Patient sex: M
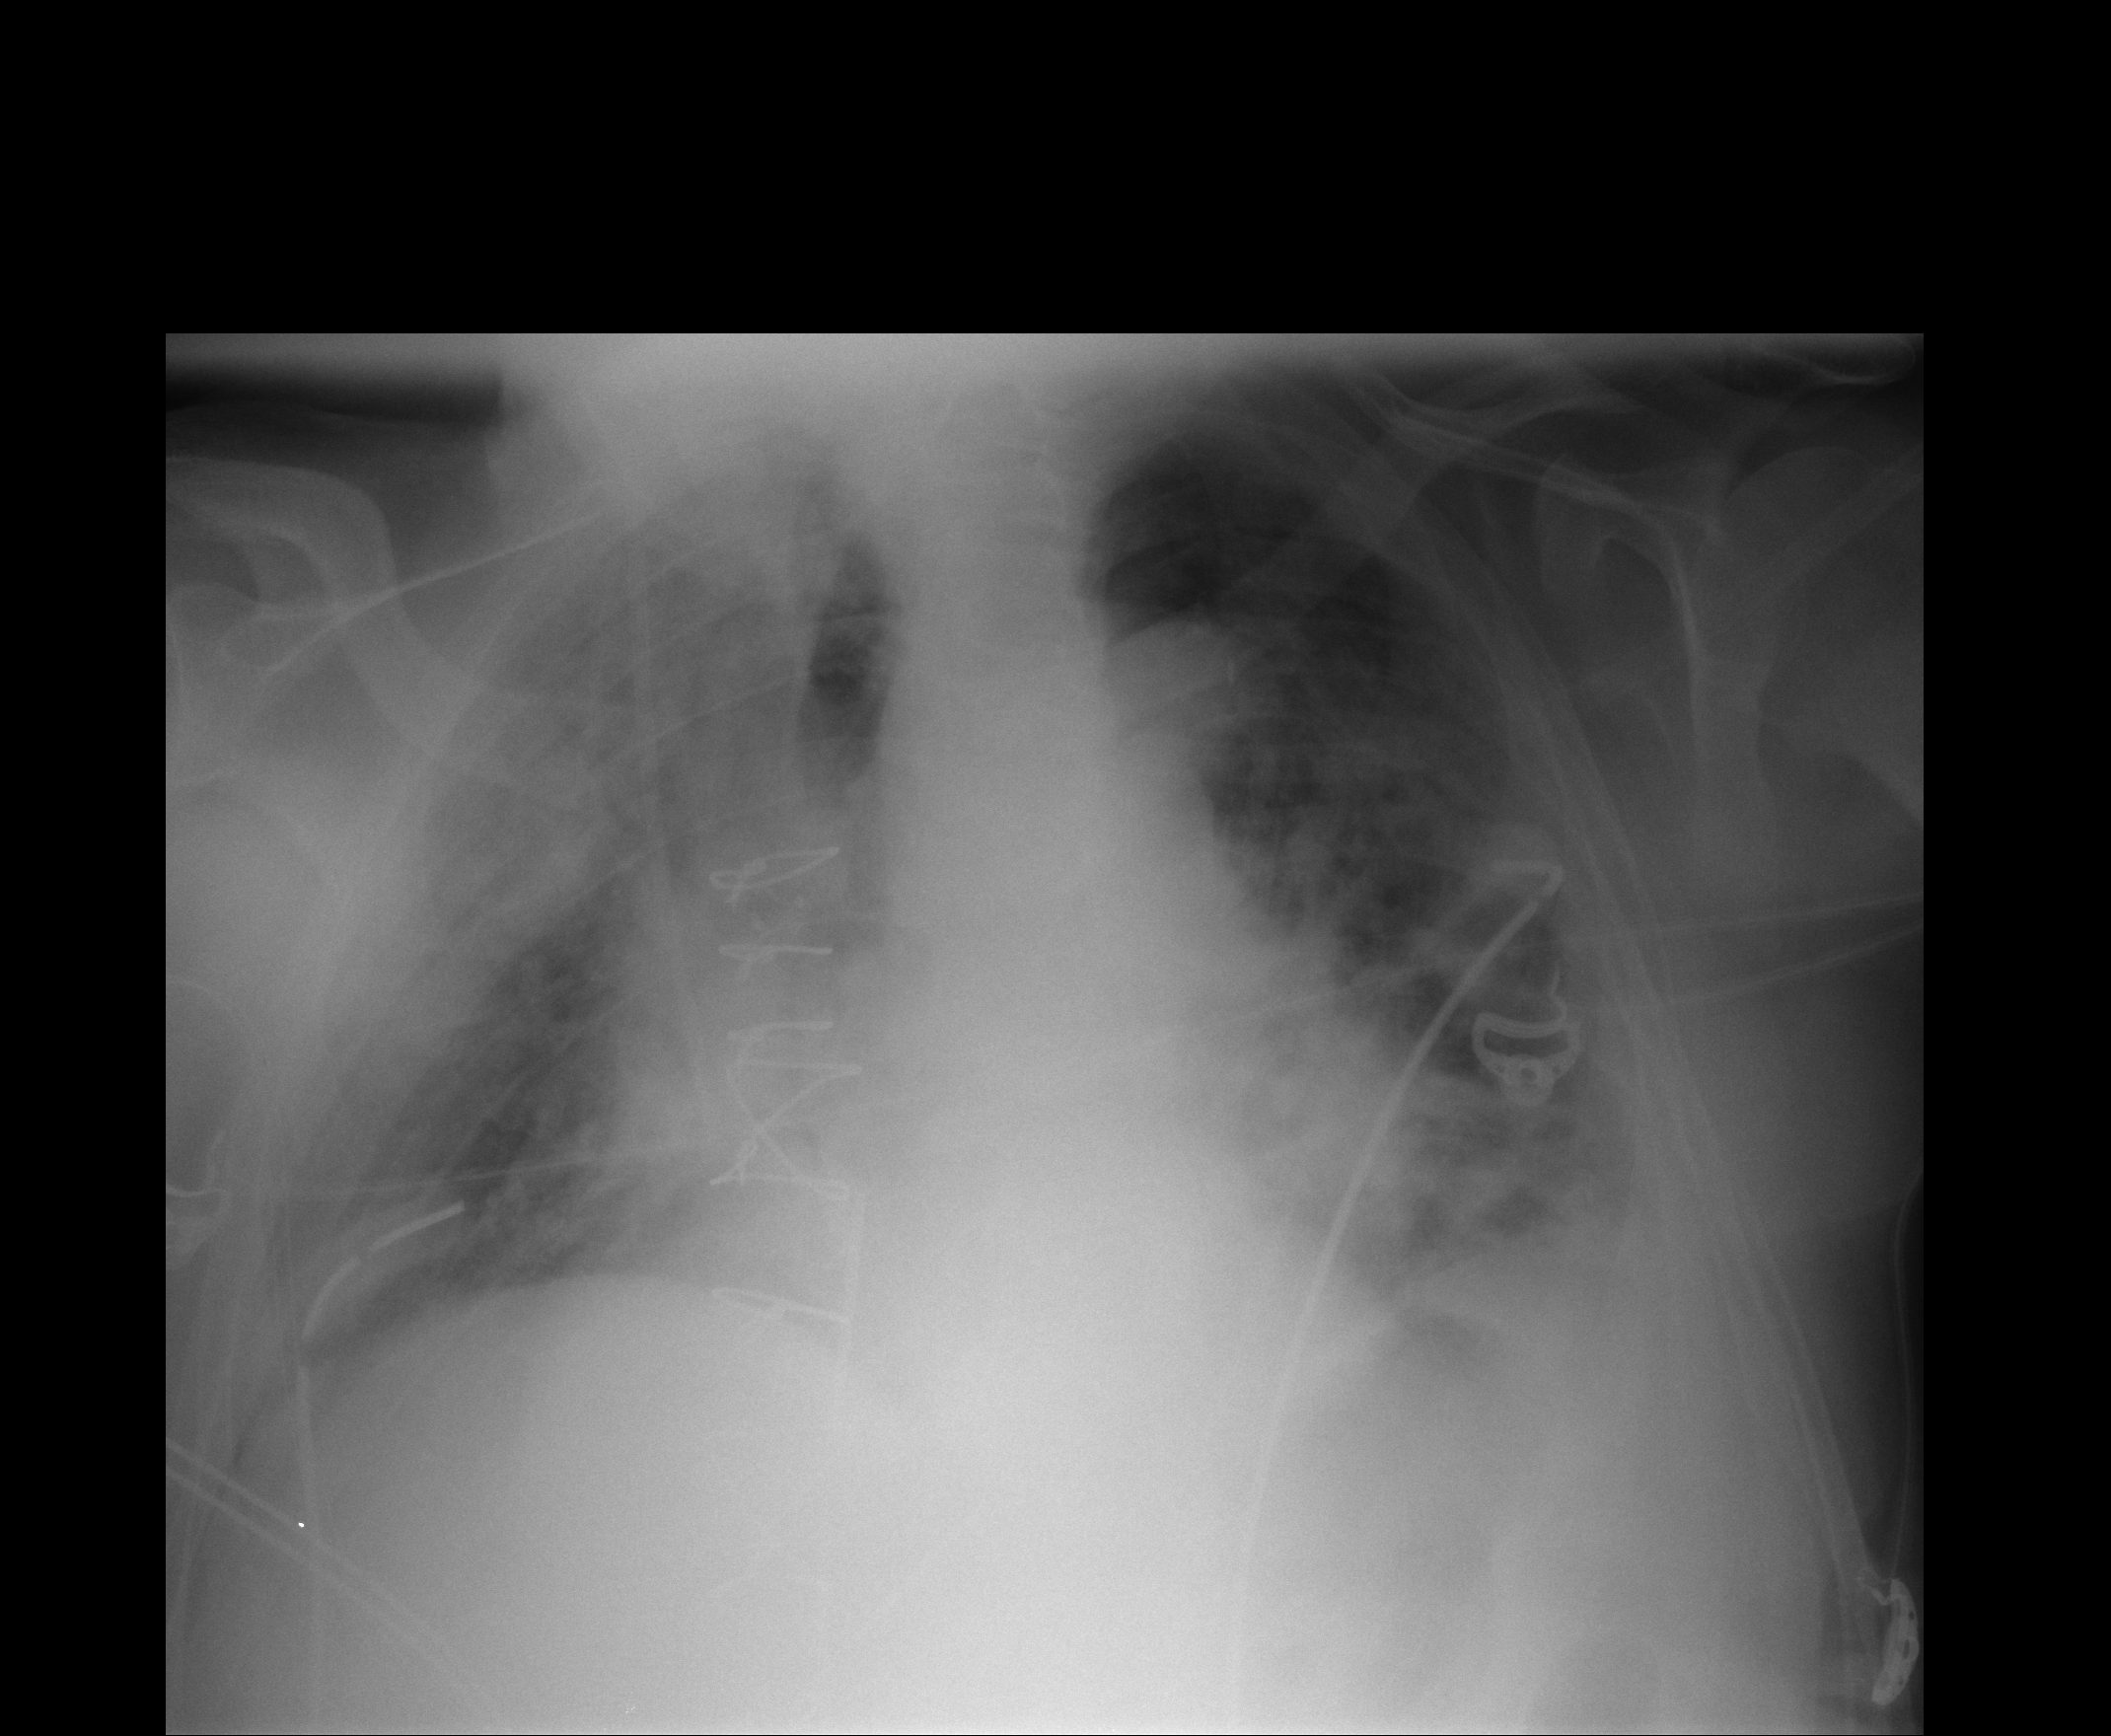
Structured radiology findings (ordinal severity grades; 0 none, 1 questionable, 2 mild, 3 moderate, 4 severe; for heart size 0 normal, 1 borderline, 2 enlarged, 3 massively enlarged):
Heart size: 2
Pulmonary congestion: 2
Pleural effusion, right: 2
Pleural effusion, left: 0
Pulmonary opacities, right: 3
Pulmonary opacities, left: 2
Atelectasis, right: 2
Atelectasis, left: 2